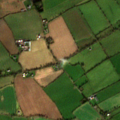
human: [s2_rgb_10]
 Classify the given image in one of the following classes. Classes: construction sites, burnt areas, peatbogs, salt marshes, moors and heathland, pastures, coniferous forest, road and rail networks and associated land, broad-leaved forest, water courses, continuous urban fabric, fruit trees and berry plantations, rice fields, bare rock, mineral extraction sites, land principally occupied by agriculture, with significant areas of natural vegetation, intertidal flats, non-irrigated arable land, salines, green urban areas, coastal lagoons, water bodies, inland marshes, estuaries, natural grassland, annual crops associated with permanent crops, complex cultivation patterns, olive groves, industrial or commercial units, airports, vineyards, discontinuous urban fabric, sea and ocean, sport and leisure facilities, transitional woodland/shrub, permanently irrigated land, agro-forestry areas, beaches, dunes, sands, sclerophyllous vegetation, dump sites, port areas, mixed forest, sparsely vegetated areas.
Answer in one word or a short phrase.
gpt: non-irrigated arable land, pastures